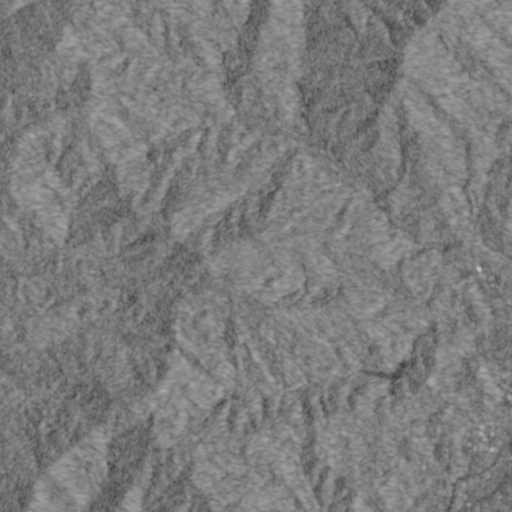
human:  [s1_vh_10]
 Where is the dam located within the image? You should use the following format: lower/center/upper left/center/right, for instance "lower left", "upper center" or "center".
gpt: The dam is located in the lower right of the image.
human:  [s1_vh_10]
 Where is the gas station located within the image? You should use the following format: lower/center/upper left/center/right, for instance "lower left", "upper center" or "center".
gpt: The gas station is located in the lower right of the image.
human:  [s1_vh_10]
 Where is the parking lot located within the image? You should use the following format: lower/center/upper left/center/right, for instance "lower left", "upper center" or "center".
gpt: The parking lot is located in the lower right of the image.
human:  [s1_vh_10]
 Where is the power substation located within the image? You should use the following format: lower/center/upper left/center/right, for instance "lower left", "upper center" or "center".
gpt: The power substation is located in the lower right of the image.
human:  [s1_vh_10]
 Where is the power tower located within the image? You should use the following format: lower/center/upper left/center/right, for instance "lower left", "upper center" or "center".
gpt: The power tower is located in the lower right of the image.
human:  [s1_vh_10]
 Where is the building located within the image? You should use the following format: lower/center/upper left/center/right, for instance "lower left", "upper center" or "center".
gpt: There is no building in the image.

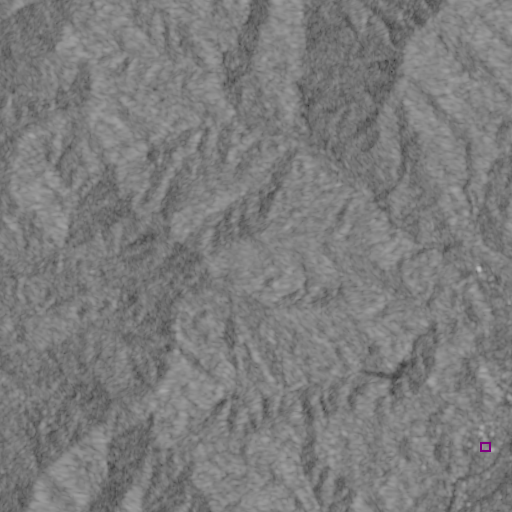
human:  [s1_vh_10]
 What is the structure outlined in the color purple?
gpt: The structure outlined in purple is a power substation.
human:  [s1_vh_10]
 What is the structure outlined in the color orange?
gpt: There is no orange outline.